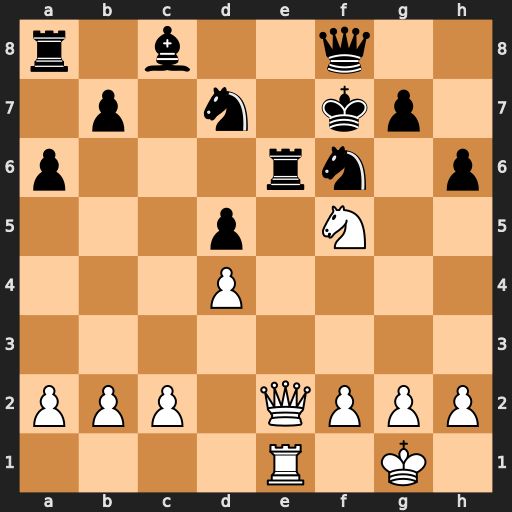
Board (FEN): r1b2q2/1p1n1kp1/p3rn1p/3p1N2/3P4/8/PPP1QPPP/4R1K1
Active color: w
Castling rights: -
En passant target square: -
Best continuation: Qxe6+ Kg6 Ne7+ Kh7 Qf5+ Kh8 Ng6+